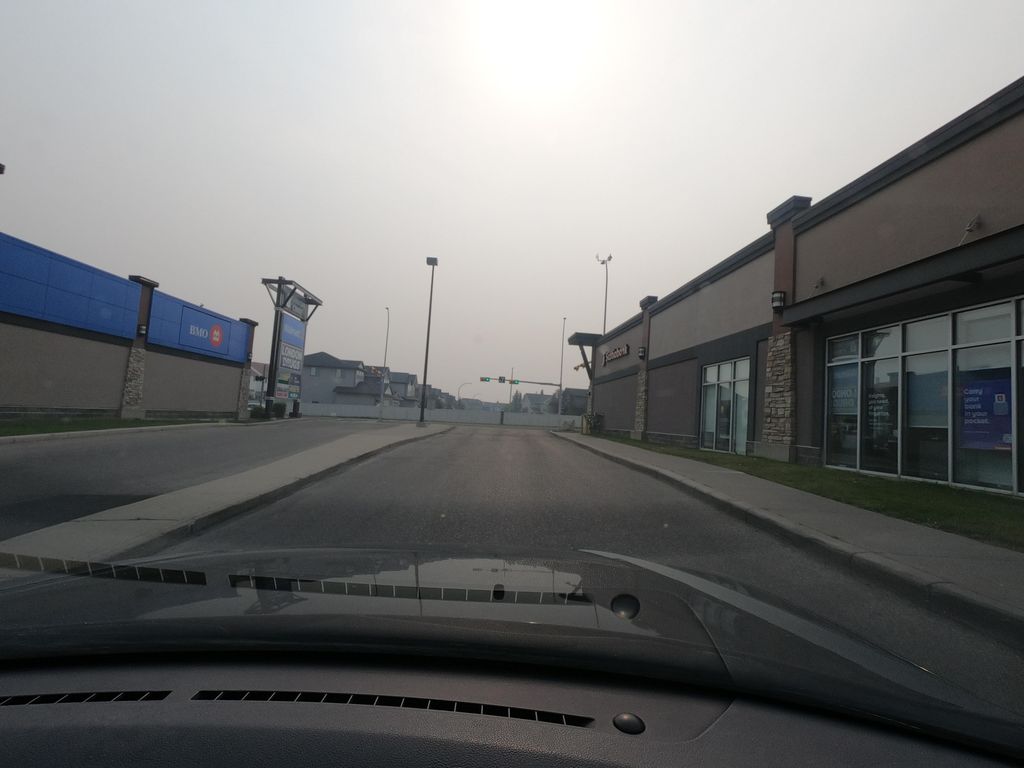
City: calgary